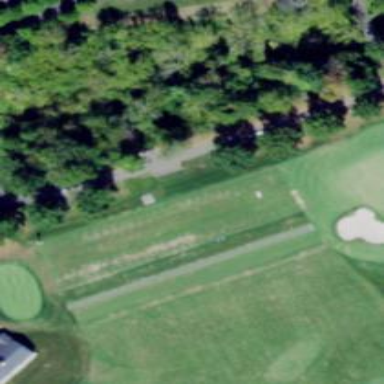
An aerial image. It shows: Golf tee.